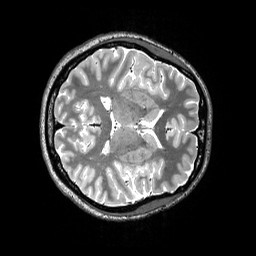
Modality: T2w
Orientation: axial
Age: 22
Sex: female
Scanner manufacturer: siemens
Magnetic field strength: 3 T
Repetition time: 3.2 s
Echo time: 0.565 s